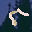
Label: 5